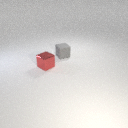
small gray rubber cube behind small red metal cube